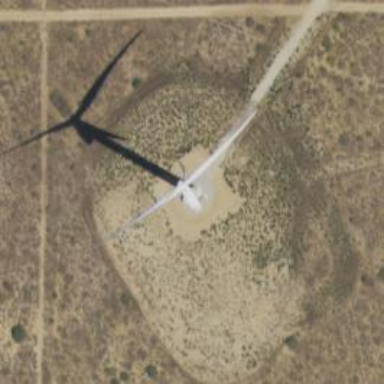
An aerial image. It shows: Wind generator with horizontal axis. The generator is wind turbine.